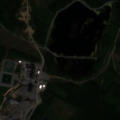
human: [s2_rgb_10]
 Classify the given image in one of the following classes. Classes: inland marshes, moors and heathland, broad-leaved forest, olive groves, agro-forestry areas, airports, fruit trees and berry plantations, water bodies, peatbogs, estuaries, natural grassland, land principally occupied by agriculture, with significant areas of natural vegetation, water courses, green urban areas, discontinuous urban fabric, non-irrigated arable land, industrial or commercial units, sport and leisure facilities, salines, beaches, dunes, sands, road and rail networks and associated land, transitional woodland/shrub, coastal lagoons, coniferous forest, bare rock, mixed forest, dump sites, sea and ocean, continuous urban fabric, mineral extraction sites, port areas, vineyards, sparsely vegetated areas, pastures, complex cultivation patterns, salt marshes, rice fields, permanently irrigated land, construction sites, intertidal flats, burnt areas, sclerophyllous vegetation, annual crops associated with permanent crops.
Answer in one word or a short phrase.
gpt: mineral extraction sites, dump sites, mixed forest, transitional woodland/shrub